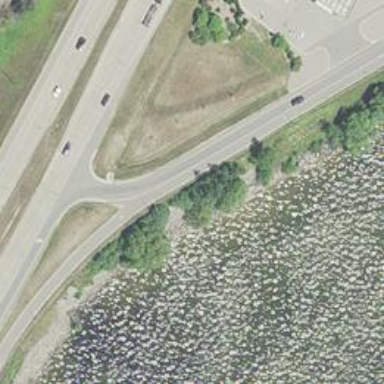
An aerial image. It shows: Trunk link highway.